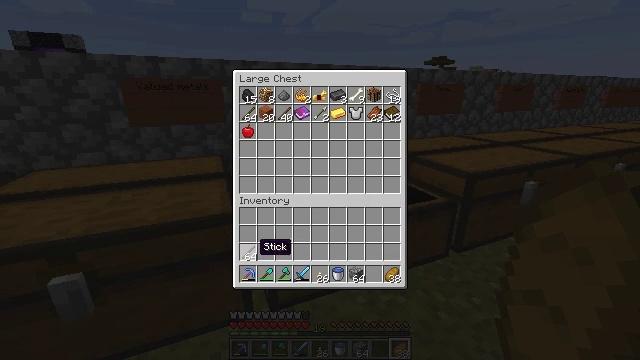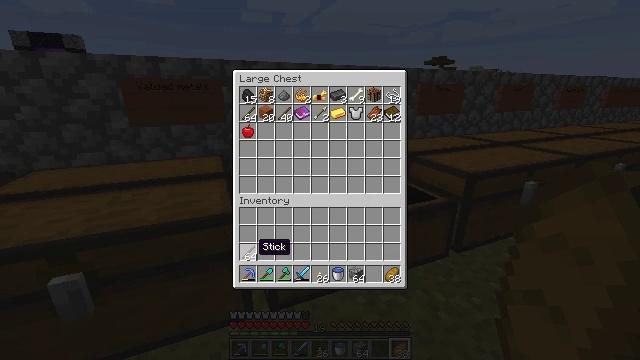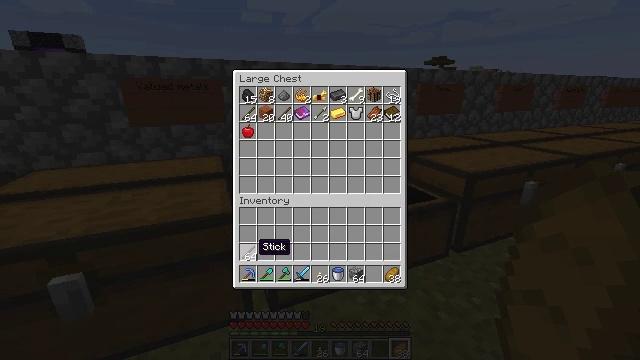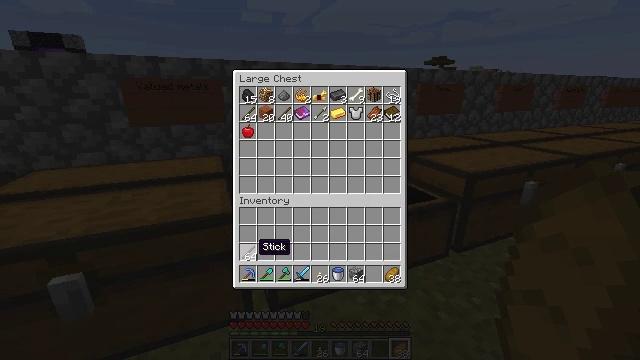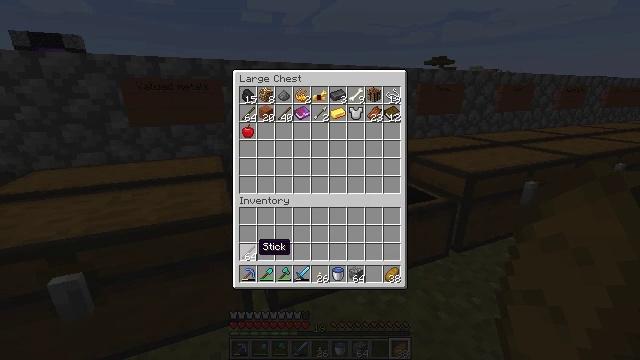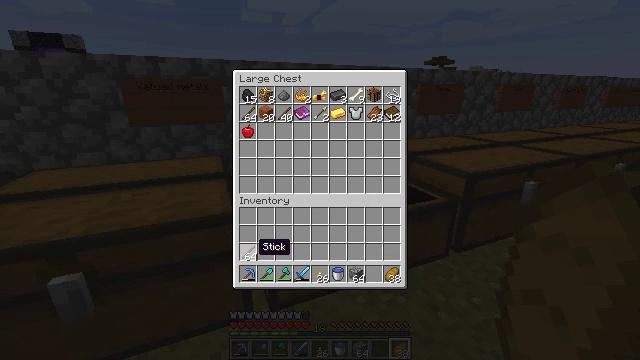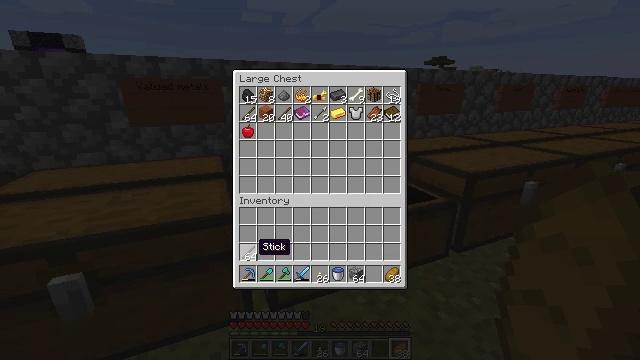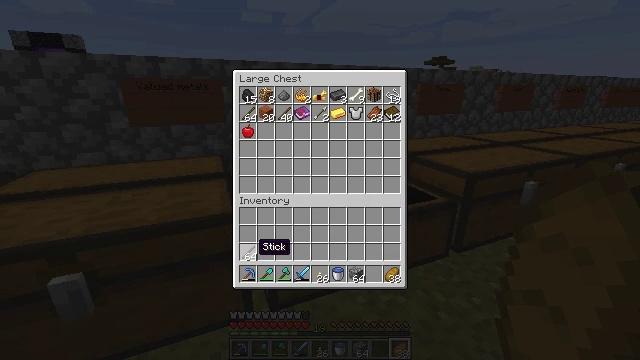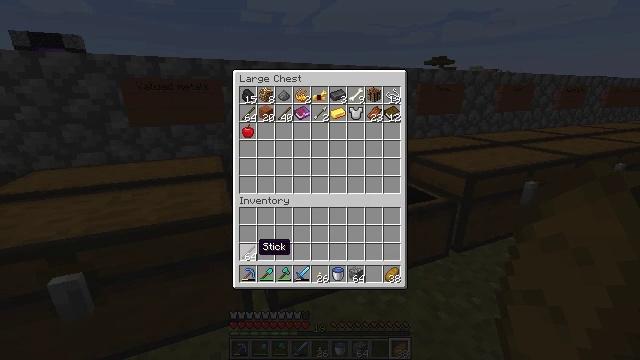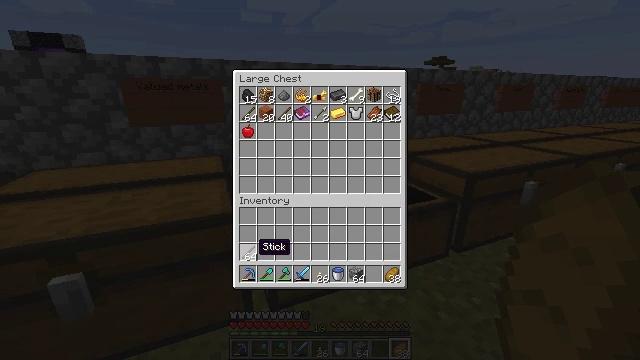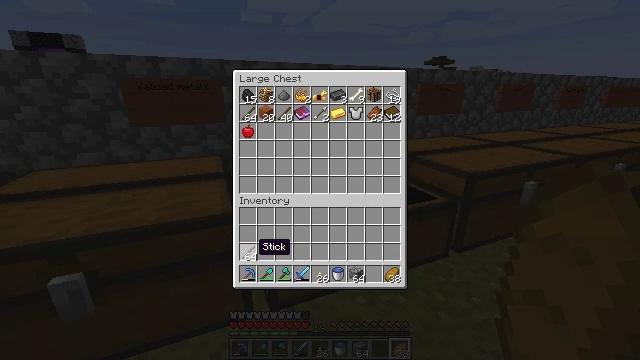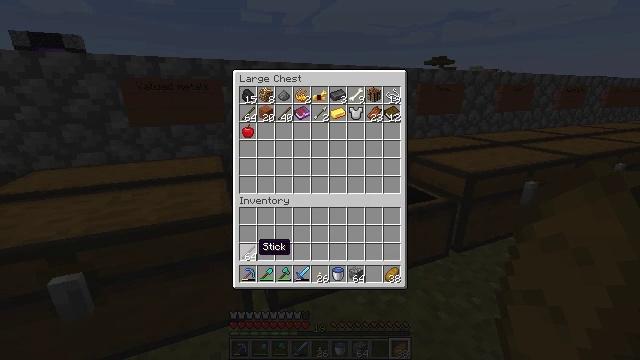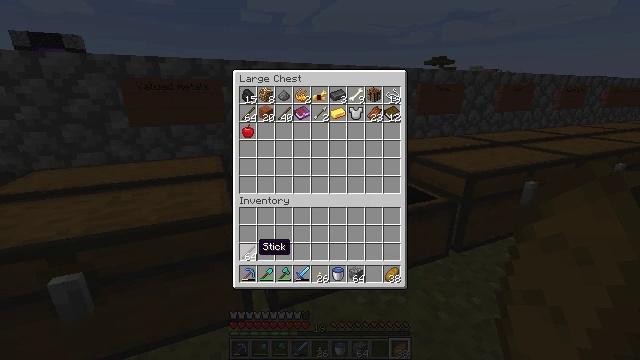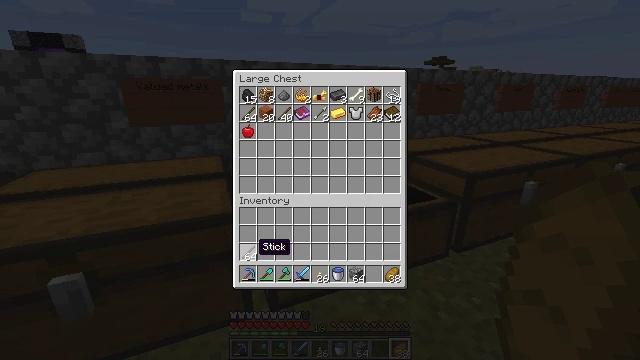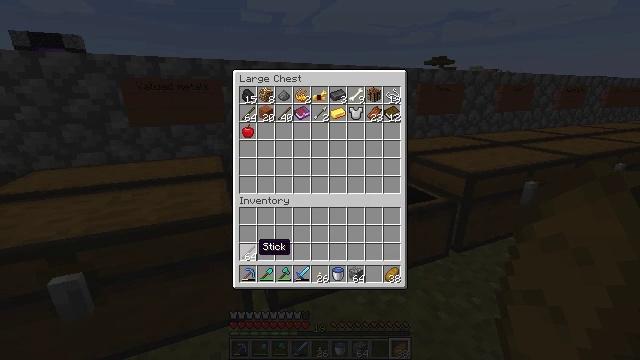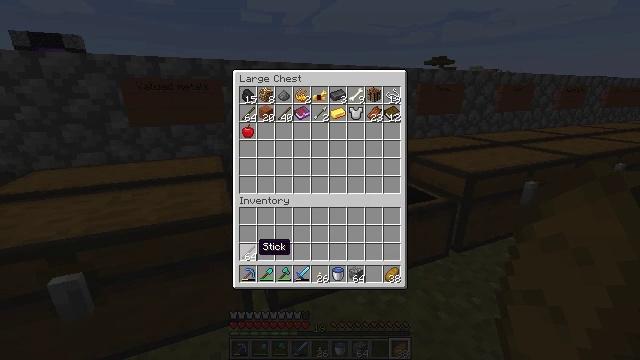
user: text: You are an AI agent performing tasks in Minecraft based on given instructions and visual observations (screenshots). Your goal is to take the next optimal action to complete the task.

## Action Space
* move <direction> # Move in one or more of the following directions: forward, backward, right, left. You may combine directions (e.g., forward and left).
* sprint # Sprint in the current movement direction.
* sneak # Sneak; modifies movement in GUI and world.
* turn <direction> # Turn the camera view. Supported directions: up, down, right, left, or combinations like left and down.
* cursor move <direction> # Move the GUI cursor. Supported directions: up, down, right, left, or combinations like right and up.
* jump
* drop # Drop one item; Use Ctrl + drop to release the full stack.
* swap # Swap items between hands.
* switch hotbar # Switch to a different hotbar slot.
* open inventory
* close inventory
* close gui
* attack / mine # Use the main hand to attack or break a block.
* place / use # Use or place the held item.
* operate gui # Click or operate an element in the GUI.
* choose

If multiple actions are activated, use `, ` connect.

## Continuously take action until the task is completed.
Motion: motion action
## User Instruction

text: Break the mature wheat plants.
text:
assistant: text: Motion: sneak
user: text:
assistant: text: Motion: sneak
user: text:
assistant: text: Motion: sneak
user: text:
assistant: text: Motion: sneak
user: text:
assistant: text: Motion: sneak
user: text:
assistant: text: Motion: sneak
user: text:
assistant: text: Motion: sneak
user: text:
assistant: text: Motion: sneak
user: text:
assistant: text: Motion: sneak
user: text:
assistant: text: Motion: sneak
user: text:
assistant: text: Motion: sneak
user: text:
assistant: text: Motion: sneak
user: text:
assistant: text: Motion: sneak
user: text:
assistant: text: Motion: sneak
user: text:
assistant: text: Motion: sneak
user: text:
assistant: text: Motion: sneak
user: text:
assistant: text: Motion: sneak
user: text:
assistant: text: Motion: sneak
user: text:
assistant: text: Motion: sneak
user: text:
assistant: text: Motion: sneak
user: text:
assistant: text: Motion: sneak
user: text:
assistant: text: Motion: sneak
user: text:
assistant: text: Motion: sneak
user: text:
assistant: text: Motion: sneak
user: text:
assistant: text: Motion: sneak
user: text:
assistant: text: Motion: sneak
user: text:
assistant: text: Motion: sneak
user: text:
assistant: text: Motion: sneak
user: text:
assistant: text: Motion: sneak
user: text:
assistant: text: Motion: sneak